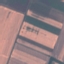
Land use / land cover: AnnualCrop